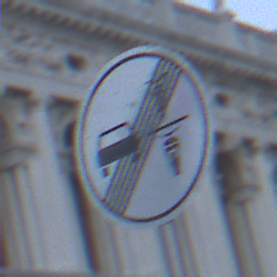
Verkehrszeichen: EndeVerbotUeberholenEinspurigeFahrzeuge
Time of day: Dawn
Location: Outdoor (Urban)
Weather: Clear
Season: NotSpecified
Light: Natural